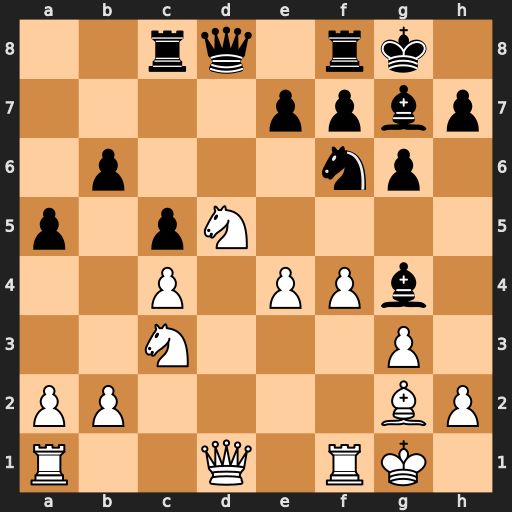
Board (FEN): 2rq1rk1/4ppbp/1p3np1/p1pN4/2P1PPb1/2N3P1/PP4BP/R2Q1RK1
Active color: w
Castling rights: -
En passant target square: -
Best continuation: Nxf6+ Bxf6 Qxg4 Bxc3 bxc3